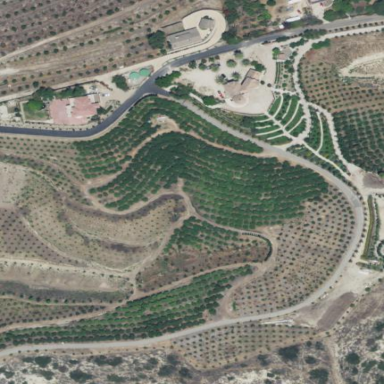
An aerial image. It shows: Orchard.